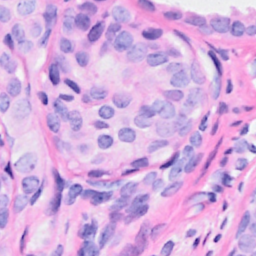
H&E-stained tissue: Breast